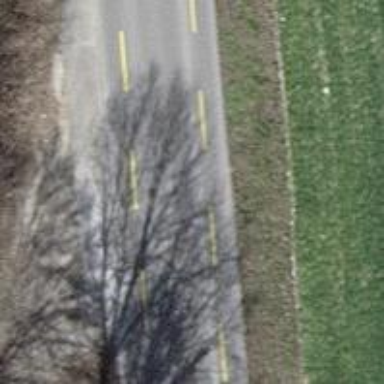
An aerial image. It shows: Primary highway with asphalt surface and designated cycle lane.